Interaction volume radius: 10 \u00c5
Interaction volume height: 20 \u00c5
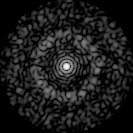
Disorder parameter: 0.8252